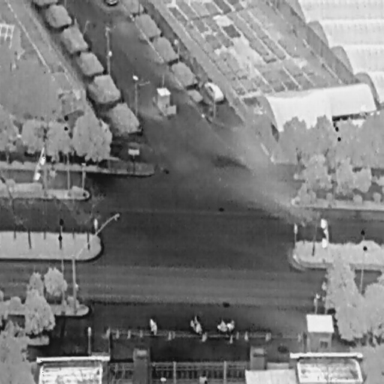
There are two Bicycles in the infrared image.